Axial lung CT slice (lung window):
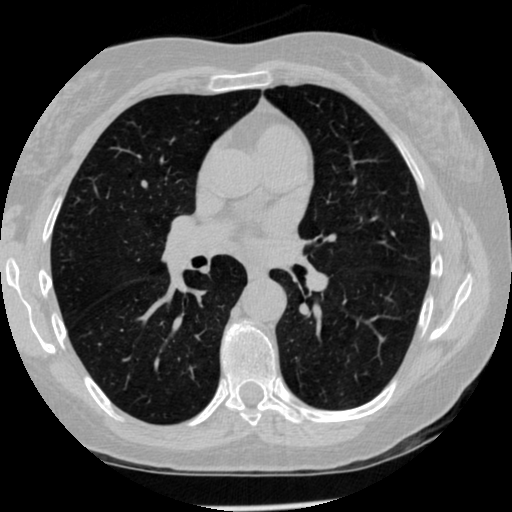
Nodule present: no